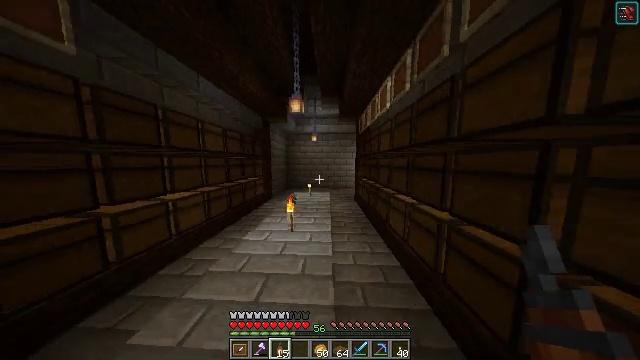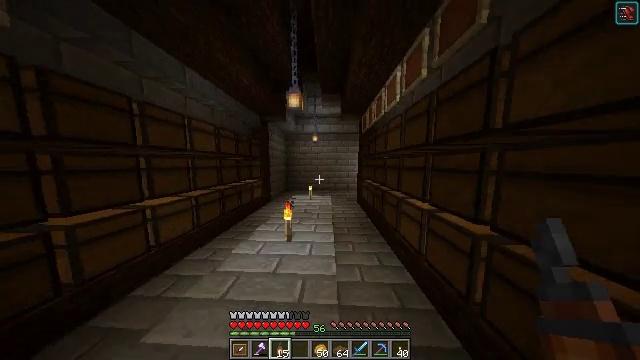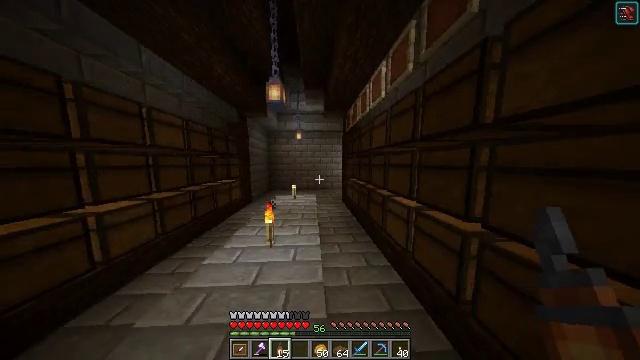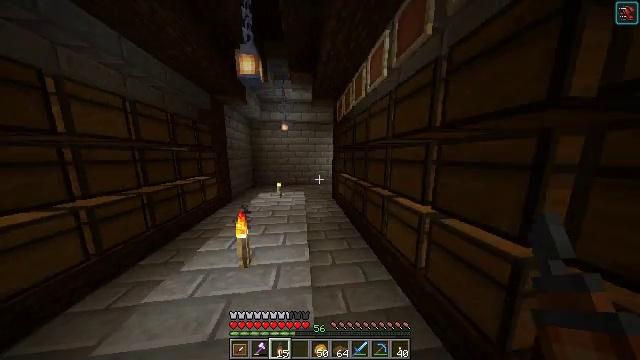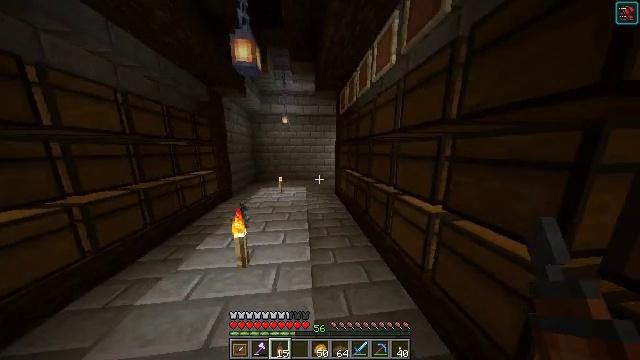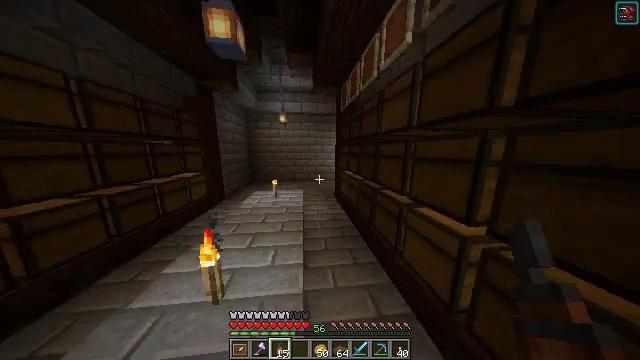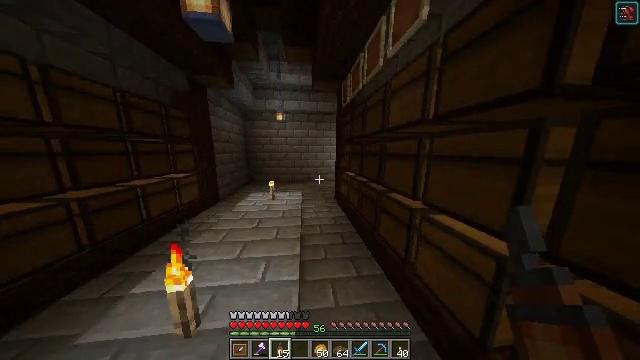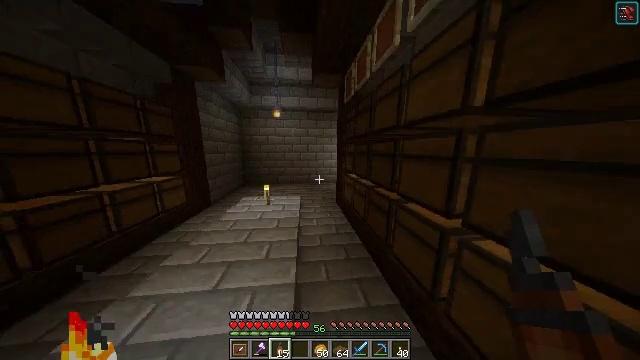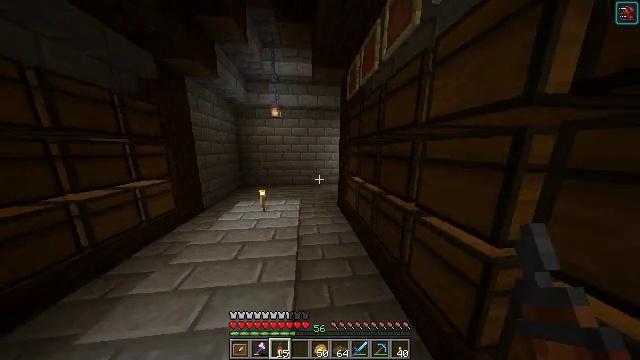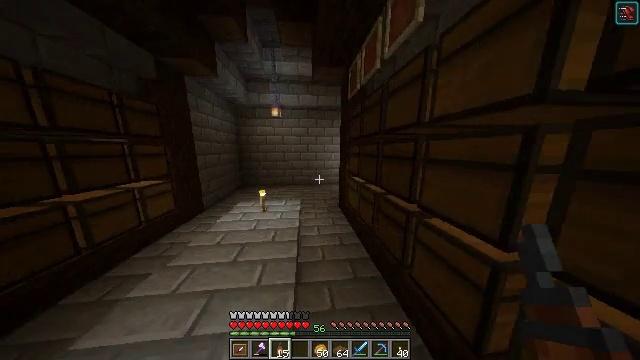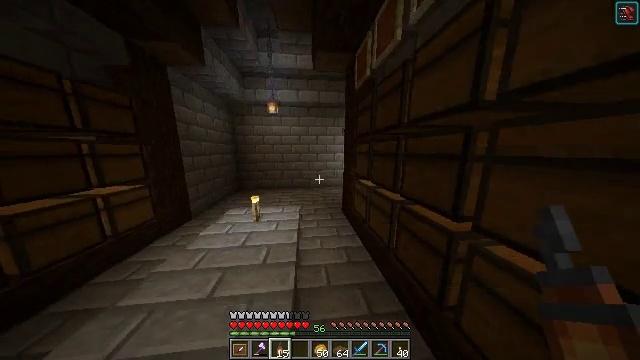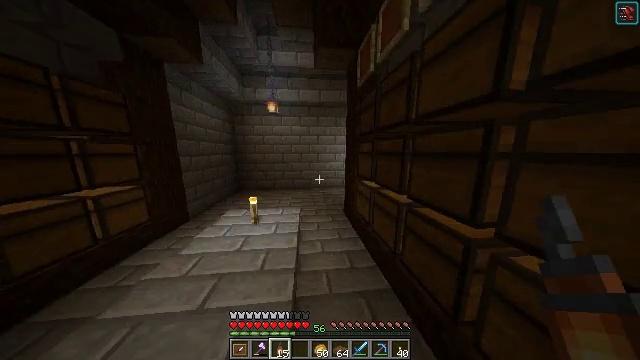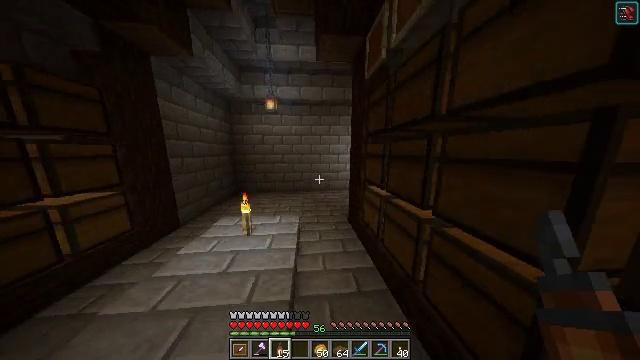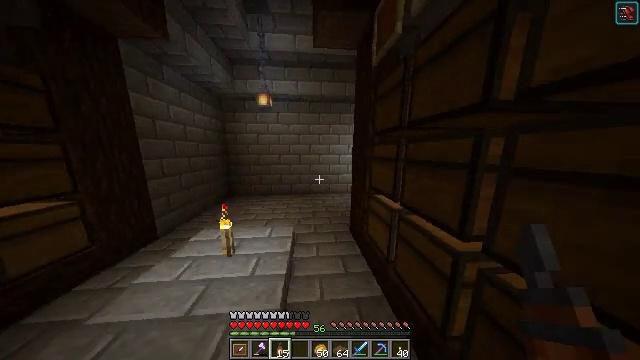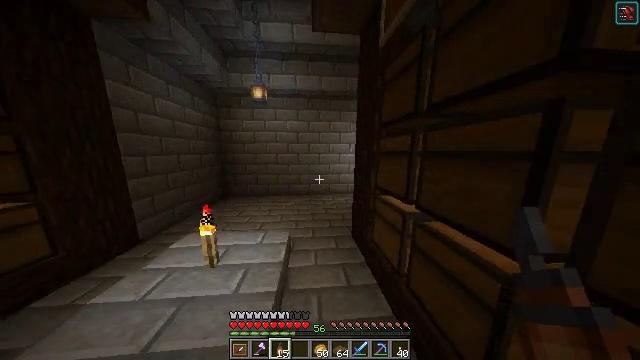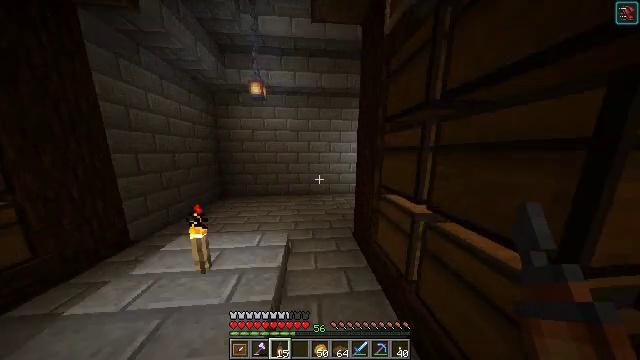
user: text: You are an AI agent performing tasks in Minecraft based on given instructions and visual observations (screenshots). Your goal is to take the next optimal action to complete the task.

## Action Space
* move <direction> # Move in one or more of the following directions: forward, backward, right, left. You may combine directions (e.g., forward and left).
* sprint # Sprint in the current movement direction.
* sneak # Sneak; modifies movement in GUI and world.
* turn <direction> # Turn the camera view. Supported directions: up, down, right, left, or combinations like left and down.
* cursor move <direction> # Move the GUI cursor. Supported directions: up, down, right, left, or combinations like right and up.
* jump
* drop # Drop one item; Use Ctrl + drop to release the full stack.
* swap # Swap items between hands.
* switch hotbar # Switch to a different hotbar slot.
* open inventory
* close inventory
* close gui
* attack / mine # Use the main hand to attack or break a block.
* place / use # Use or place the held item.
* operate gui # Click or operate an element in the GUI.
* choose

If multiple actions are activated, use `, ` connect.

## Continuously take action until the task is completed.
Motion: motion action
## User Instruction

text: Open a crafting table to make a chain.
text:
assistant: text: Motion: move forward
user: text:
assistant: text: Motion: move forward, turn right
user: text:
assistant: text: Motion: move forward, turn right and down
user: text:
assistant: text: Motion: move forward, turn down
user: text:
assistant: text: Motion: move forward
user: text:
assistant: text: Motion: move forward
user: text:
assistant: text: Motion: move forward
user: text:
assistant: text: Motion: move forward
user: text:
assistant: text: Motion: move forward
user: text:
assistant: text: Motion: move forward
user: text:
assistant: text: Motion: move forward
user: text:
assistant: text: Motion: move forward
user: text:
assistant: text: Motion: move forward
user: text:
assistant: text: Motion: move forward
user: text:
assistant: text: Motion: move forward
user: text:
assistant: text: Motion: move forward
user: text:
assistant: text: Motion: move forward
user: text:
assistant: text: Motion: move forward
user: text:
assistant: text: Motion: move forward
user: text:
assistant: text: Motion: move forward
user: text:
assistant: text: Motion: move forward
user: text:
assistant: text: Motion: move forward
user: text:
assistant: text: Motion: move forward
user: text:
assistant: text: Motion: move forward, turn right
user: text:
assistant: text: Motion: move forward, turn right and down
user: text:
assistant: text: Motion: move forward, turn right
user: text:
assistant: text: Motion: move forward, turn right
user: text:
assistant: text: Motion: move forward, turn right
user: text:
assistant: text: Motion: move forward, turn right
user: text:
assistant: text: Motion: move forward